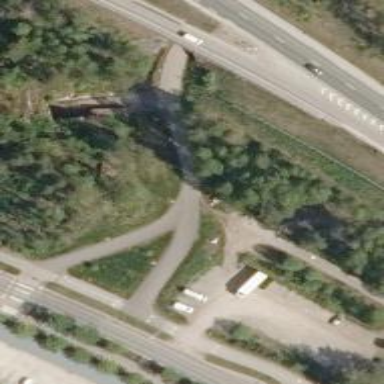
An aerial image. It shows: Asphalt cycleway.